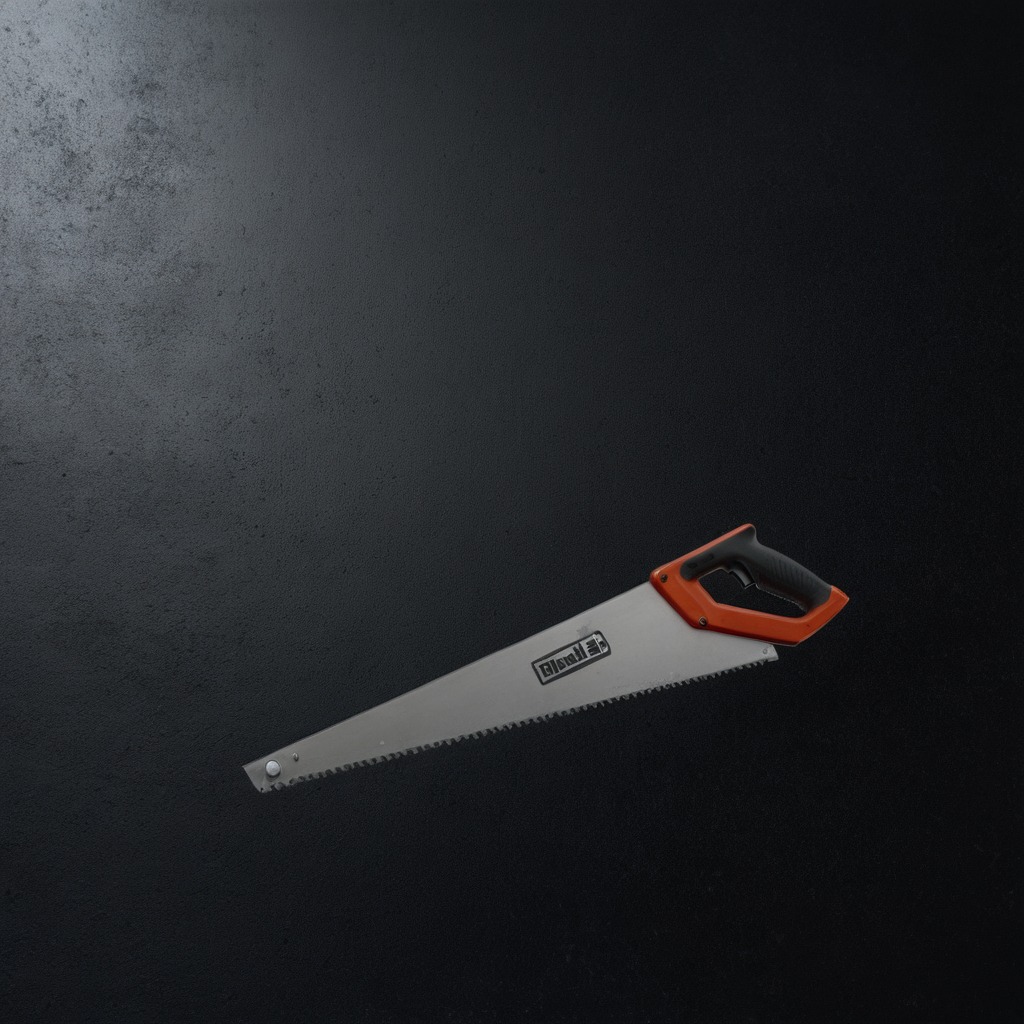
A metal saw lies on a clean granite tabletop covered with a black rubber mat inside a workshop at night dim ambient light soft shadows worn but beneath the mat